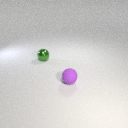
small purple rubber sphere to the right of small green metal sphere